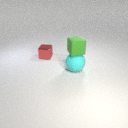
large cyan rubber sphere below small green rubber cube